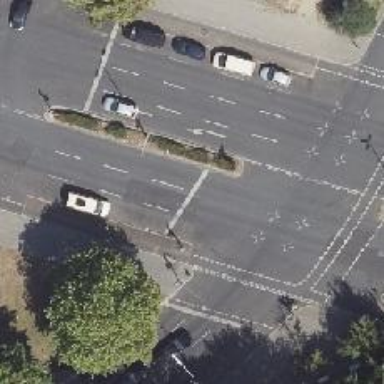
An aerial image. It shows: Secondary road with asphalt surface. It has cycle track on the right and lane markings. The road is dual carriageway with parking lanes on the right side.